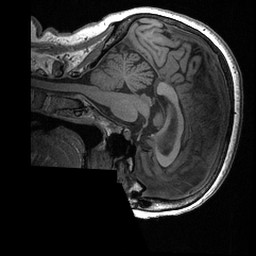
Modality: T1w
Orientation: sagittal
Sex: female
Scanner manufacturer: ge
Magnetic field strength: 3 T
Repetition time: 0.0064 s
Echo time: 0.00281 s